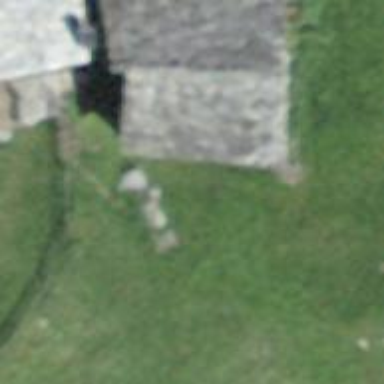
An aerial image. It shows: Hut with gabled roof oriented across.